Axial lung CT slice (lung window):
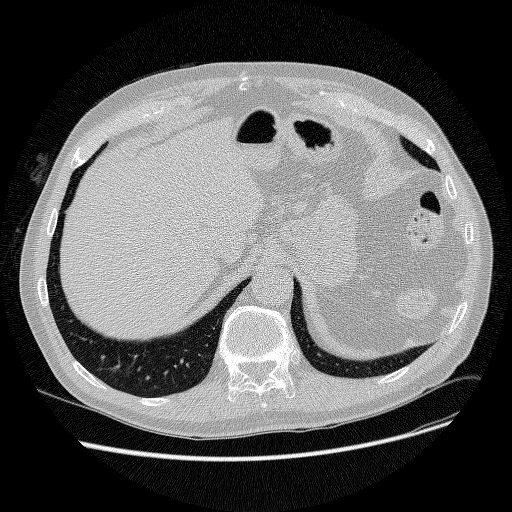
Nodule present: no